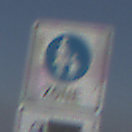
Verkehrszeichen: BeginnFussgaengerzone
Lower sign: MehrspurigeFahrzeugeFrei3
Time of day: Midday
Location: Outdoor (Nature)
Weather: PartlyCloudy
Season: NotSpecified
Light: Natural